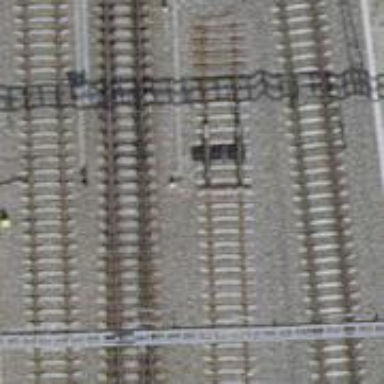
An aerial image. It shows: Single-track electrified railway yard with contact line electrification.